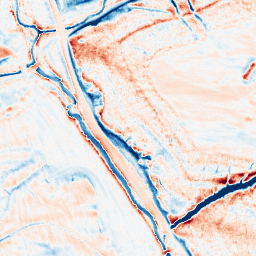
Category: classical
Decomposition family: gaussian_anisotropic
Decomposition parameters: sigma_x: 2
sigma_y: 5
Upsampling method: quintic
Upsampling parameters: scale: 2
Upsampling scale: 2